Question: How do I get a UITextView to wrap its text around a UIImage like in this image?

The image size is not necessarily previously known.
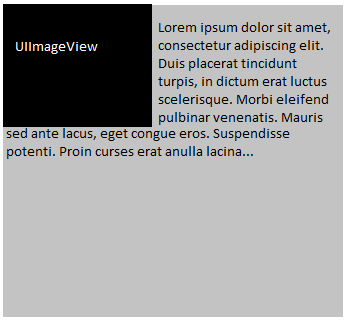
Answer: IOS 7 and above:
'''
UIBezierPath * imgRect = [UIBezierPath bezierPathWithRect:CGRectMake(0, 0, 100, 100)];
self.textView.textContainer.exclusionPaths = @[imgRect];
'''
Swift (credit to Bart van Kuik):
'''
let exclusionPath = UIBezierPath(rect: CGRectMake(0, 0, 100, 100))
self.textView.textContainer.exclusionPaths = [exclusionPath]
'''